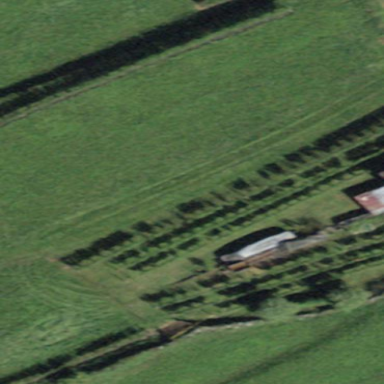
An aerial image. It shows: Vineyard.